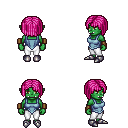
a pixel art fantasy rpg character, female body template, orc, green skin, blue vest, white pants, pink pageboy hairstyle, leather bracers, metal boots, four views (front, back, left, right), 2x2 character sprite sheet, small pixel art, hard edges, no anti-aliasing